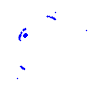
Particle: proton